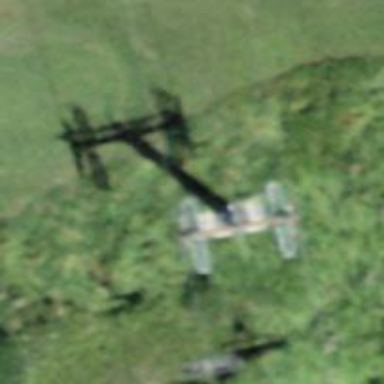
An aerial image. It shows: Pylon for aerialway.